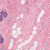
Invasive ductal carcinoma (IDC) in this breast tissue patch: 0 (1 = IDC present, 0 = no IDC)